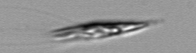
Label: Chrysochromulina_lanceolata